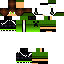
A male skeleton skin with green skin, wearing brown helmet dressed in a green armor chest and black pants, featuring a closed mouth.